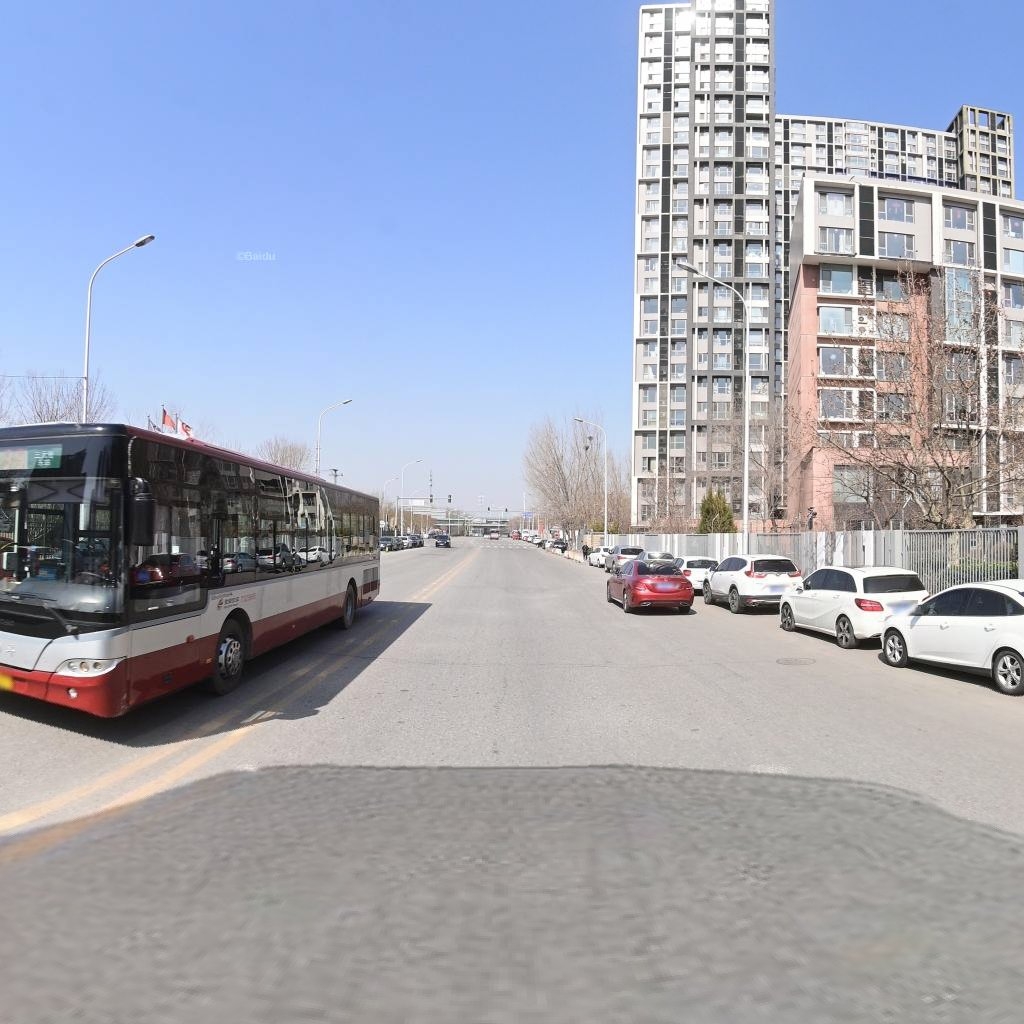
Region: Chaoyang
Road damage annotations: transverse crack, manhole cover